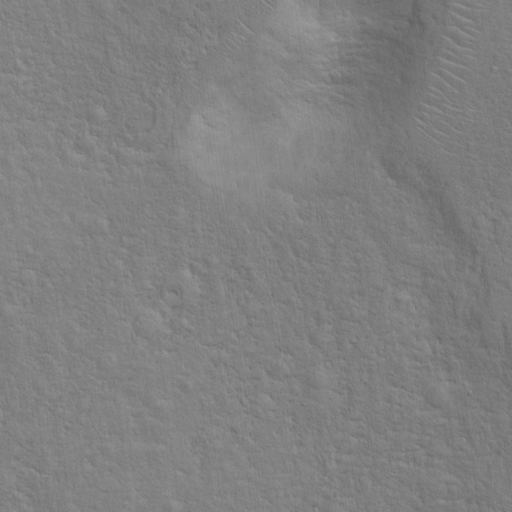
Objects detected: cone